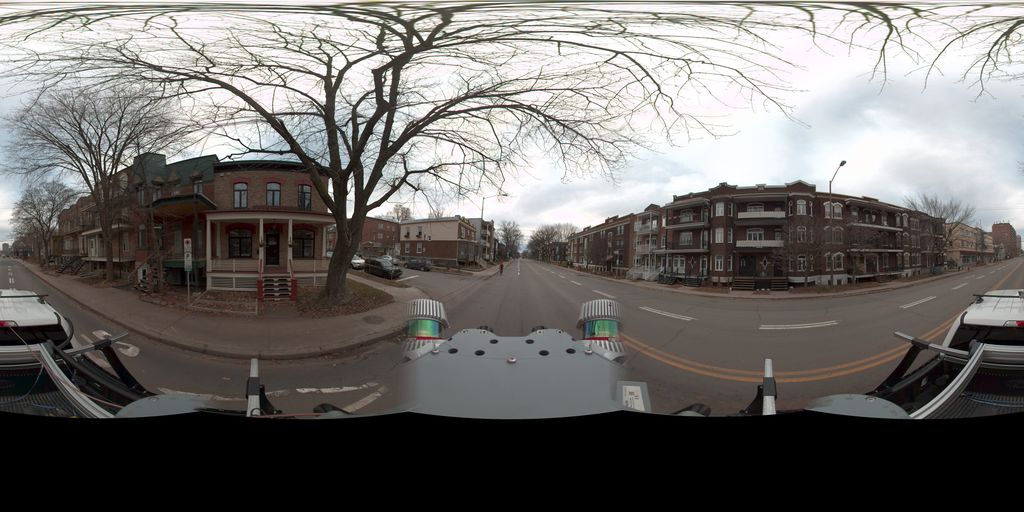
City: quebec_city